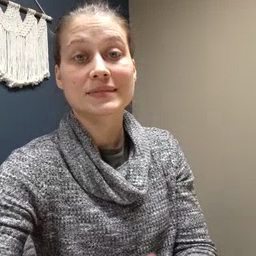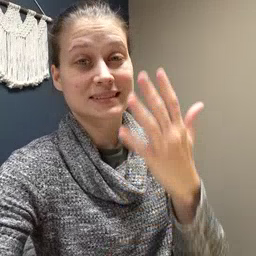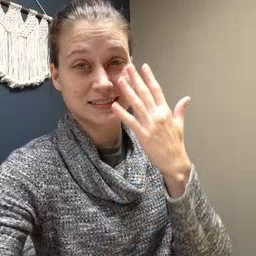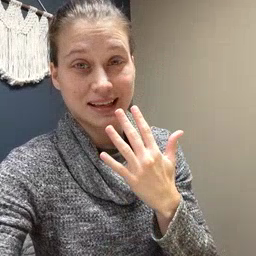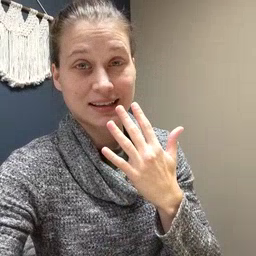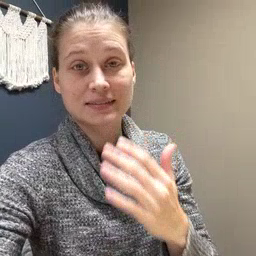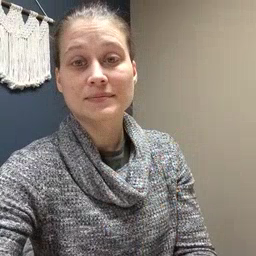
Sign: sad